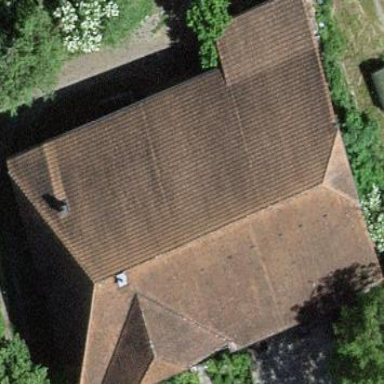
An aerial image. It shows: Farm building.